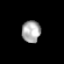
Tissue: prostate
Cell type: T cells
Senescence score: 0.3531
Nuclear area (px): 403
Mean DAPI intensity: 169.464